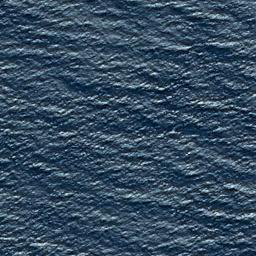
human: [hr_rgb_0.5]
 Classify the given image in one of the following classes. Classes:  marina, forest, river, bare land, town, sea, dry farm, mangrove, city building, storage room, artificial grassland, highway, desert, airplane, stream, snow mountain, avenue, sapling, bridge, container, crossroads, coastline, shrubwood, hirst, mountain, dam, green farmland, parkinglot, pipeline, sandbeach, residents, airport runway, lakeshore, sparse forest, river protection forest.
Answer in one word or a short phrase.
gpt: sea